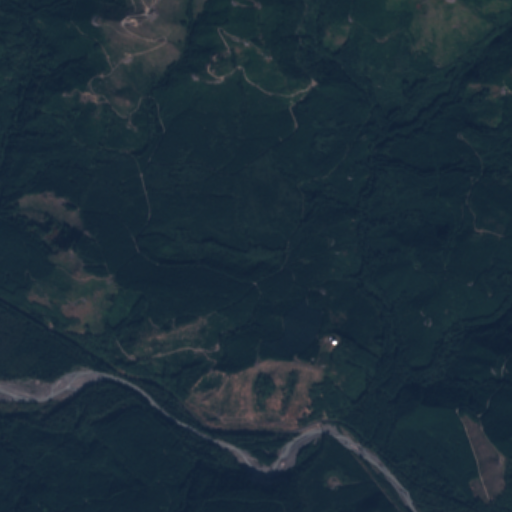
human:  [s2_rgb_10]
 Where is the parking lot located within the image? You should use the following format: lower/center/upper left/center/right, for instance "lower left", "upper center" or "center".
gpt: The parking lot is located in the center left of the image.
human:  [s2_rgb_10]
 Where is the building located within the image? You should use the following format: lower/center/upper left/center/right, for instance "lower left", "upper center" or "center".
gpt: The building is located in the lower center of the image.
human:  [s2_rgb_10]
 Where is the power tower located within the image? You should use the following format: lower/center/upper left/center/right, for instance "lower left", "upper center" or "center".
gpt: There is no power tower in the image.